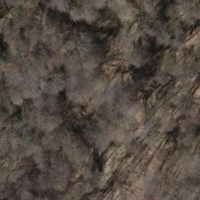
EUNIS habitat code: 44
Species observed at this site:
Lysimachia nemorum